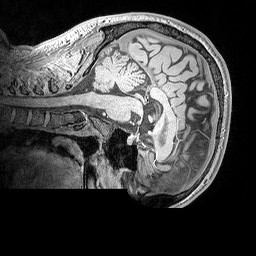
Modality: MP2RAGE
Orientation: sagittal
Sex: male
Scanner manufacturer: siemens
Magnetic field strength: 3 T
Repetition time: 5 s
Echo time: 0.00292 s